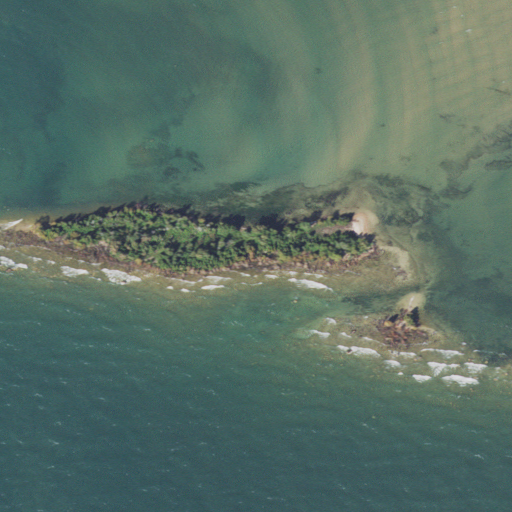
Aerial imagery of island in Michigan named Little Hog Island containing open water, barren land, and evergreen forest